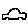
Label: car